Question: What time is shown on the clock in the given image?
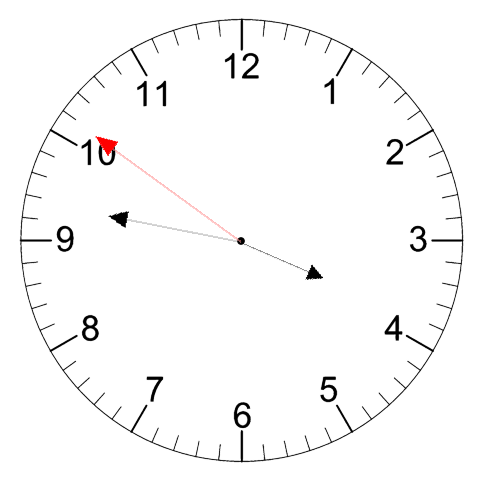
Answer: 03:46:51